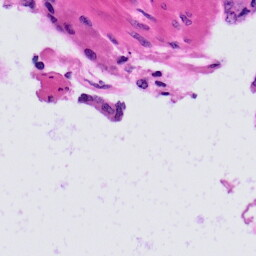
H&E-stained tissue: Prostate